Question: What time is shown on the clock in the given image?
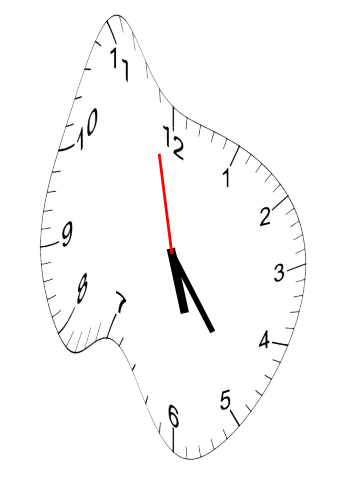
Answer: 05:23:58